Aerial crown-view tile of a tropical tree (Barro Colorado Island, Panama), acquired 20240918:
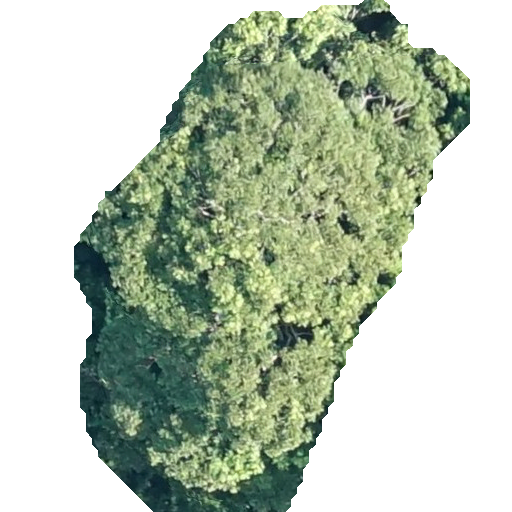
Species: Dipteryx oleifera
GBIF accepted scientific name: Dipteryx oleifera
Crown area: 207.825 m²